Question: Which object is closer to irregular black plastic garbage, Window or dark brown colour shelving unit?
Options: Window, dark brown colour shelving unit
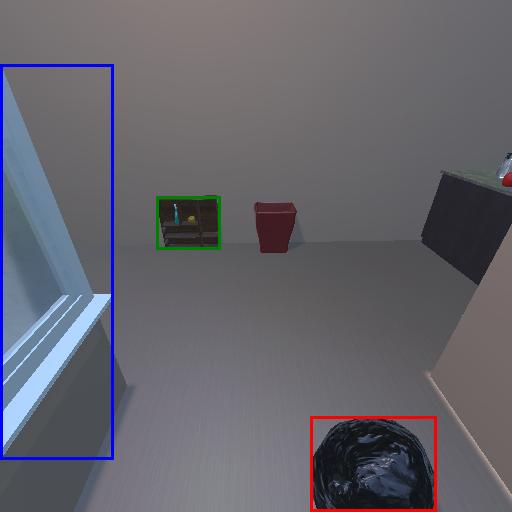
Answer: Window